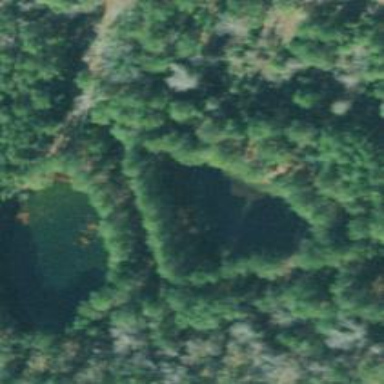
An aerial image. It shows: Pond with natural water.